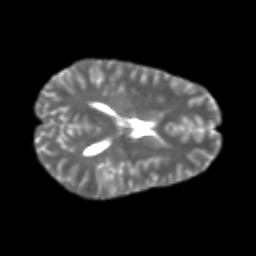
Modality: T2w
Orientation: axial
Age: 22
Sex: female
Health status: healthy
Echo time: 0.074 s